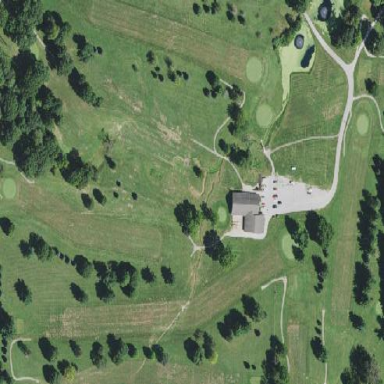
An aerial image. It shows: Golf course surrounded by greenery.